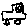
Label: car